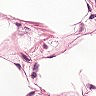
Metastatic tissue present: no